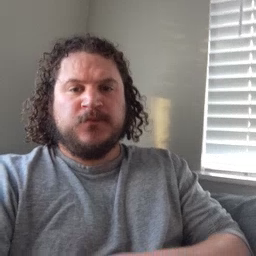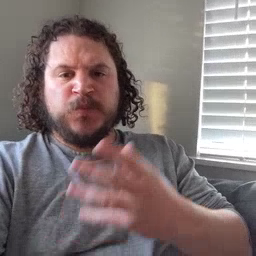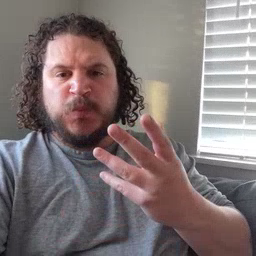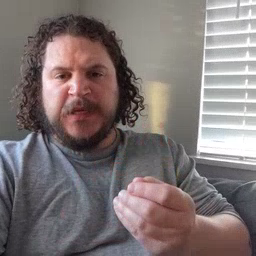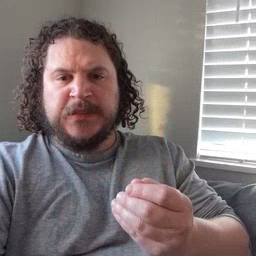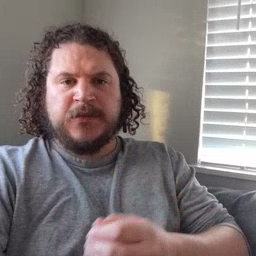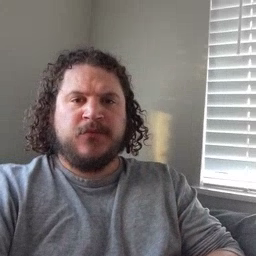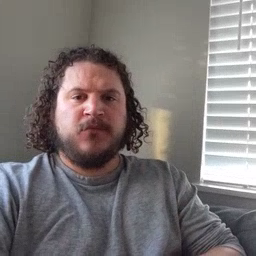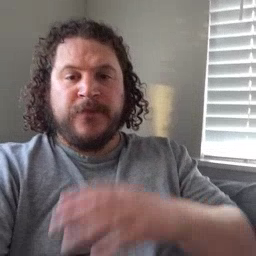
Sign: wet